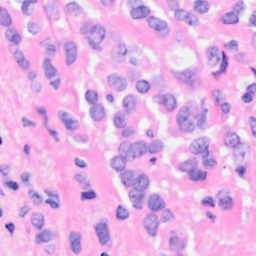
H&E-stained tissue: Breast